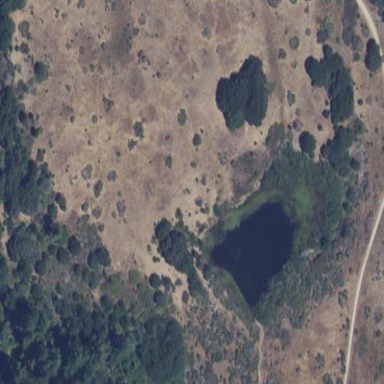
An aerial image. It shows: Area covered in scrub vegetation.